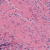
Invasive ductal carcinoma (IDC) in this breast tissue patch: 1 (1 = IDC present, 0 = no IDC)